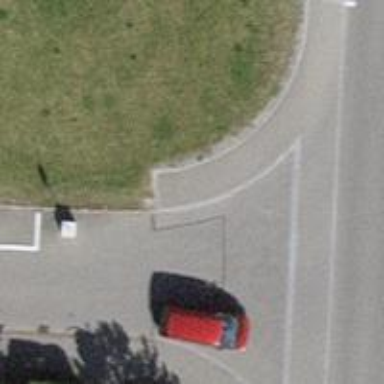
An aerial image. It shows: Kerb serving as barrier.